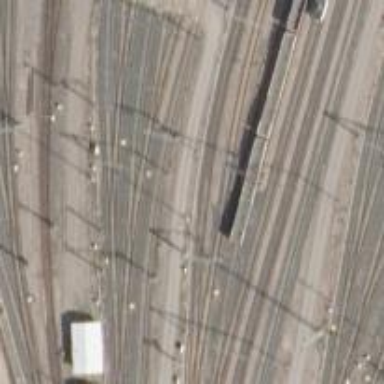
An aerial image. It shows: Railway signal.